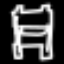
Label: bed